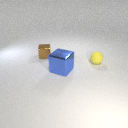
large blue metal cube to the right of small brown metal cube